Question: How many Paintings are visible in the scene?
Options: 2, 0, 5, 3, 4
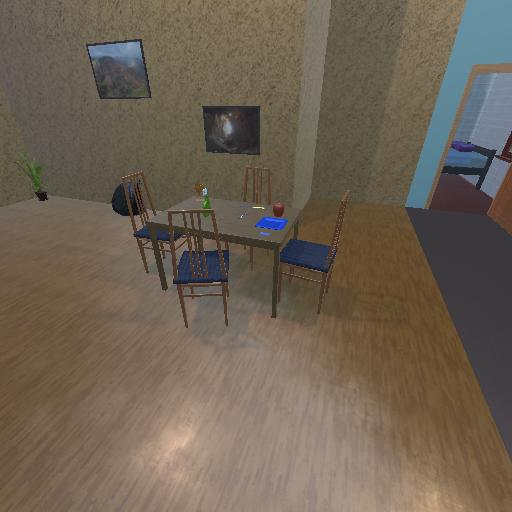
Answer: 2